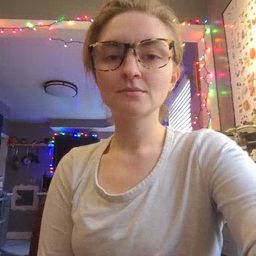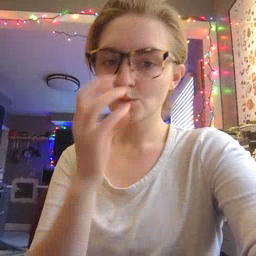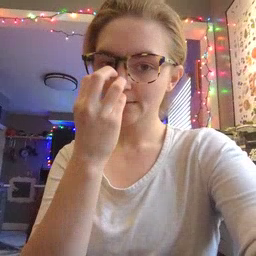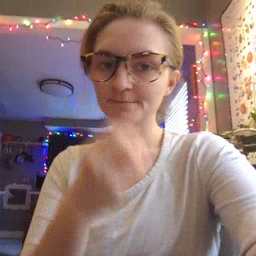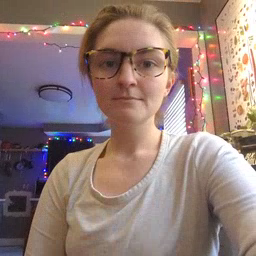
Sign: clown